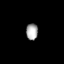
Tissue: lung
Cell type: Epithelial cells
Senescence score: 0.5456
Nuclear area (px): 187
Mean DAPI intensity: 169.679